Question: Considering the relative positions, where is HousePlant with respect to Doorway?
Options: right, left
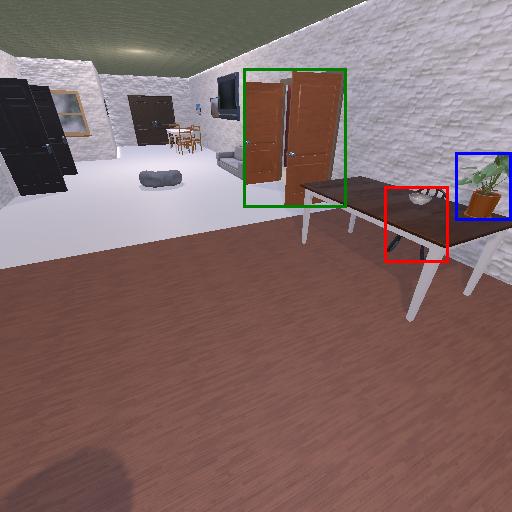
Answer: right